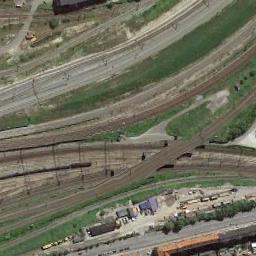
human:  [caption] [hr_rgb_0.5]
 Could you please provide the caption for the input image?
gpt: There are two parallel railway lines here .

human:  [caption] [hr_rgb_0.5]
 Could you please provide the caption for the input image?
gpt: These staggered railways have some buildings on one side of the railways .

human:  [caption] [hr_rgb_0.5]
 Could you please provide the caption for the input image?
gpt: The railway is next to the grass and houses .

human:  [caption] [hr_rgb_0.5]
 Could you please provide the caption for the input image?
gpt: There are many buildings and trees beside the railway .

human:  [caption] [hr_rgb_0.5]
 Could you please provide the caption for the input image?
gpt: There are some green meadows and buildings beside the railway .